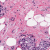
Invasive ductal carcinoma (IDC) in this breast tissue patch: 0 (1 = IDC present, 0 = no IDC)